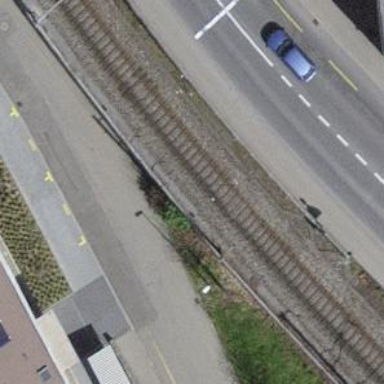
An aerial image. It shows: Single-track railway with electrified contact lines.